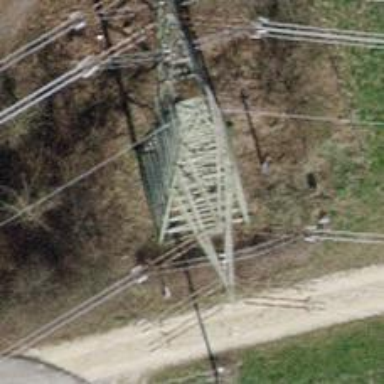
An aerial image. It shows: Power tower.